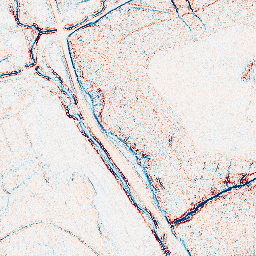
Category: edge_preserving
Decomposition family: bilateral
Decomposition parameters: d: 5
sigma_color: 150
sigma_space: 150
Upsampling method: fft_zeropad
Upsampling parameters: scale: 8
Upsampling scale: 8